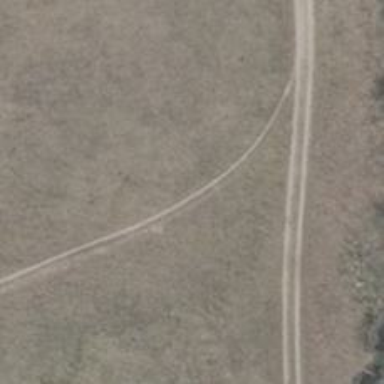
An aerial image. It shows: Ground path.